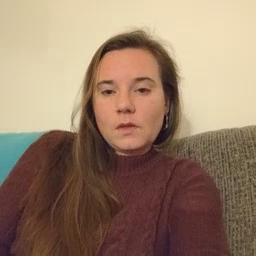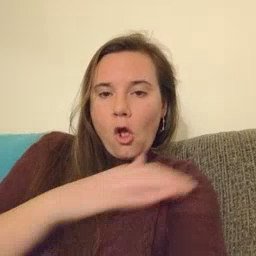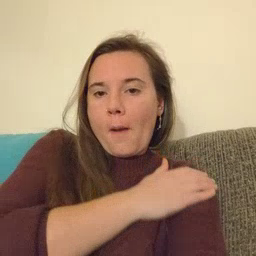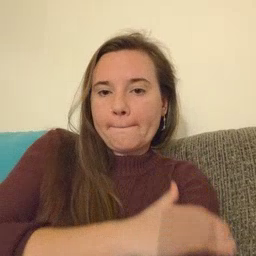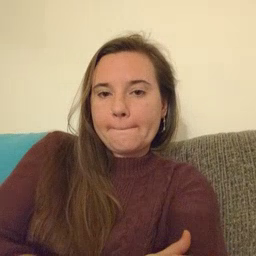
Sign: arm